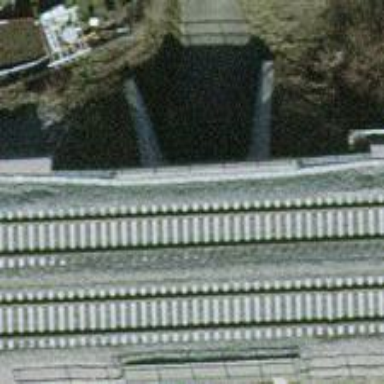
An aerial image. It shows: Footway tunnel.